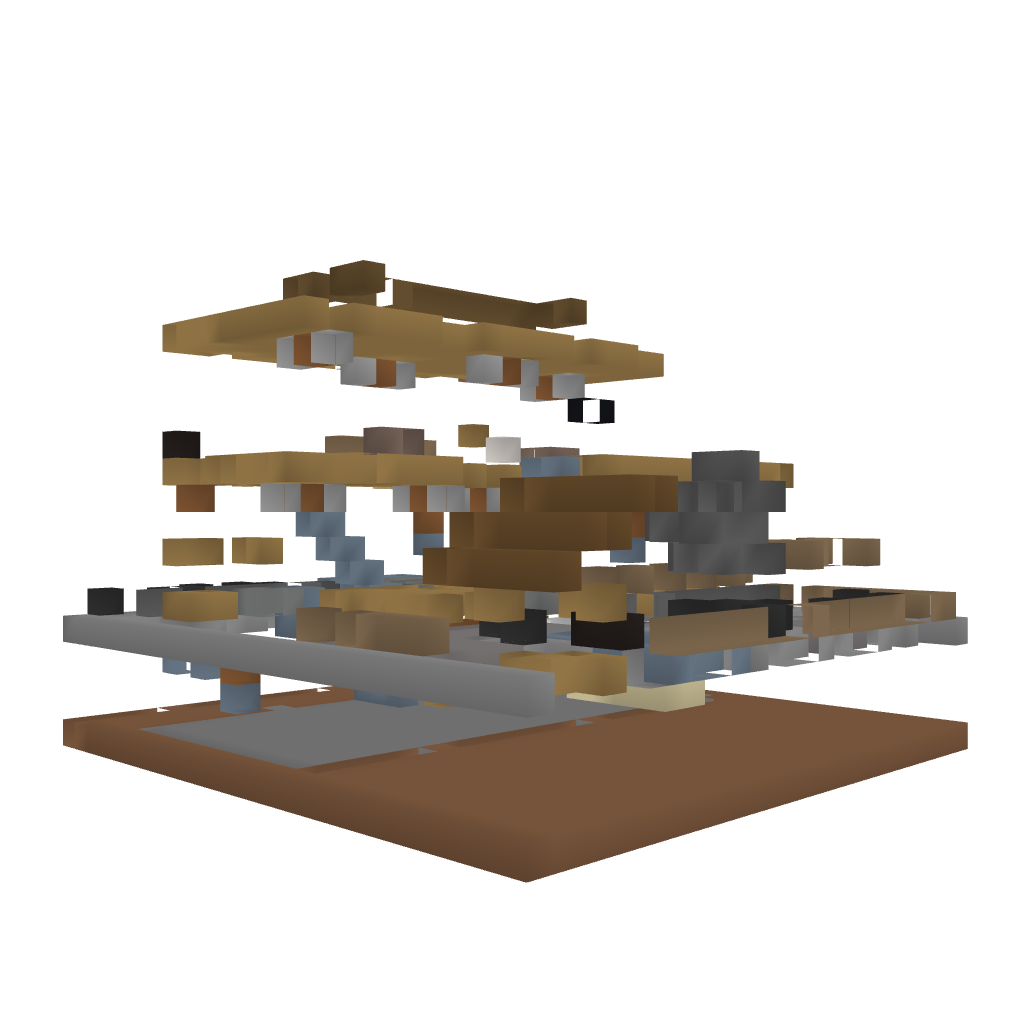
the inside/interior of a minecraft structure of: Middle-class Modern I-shaped House with Backyard